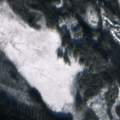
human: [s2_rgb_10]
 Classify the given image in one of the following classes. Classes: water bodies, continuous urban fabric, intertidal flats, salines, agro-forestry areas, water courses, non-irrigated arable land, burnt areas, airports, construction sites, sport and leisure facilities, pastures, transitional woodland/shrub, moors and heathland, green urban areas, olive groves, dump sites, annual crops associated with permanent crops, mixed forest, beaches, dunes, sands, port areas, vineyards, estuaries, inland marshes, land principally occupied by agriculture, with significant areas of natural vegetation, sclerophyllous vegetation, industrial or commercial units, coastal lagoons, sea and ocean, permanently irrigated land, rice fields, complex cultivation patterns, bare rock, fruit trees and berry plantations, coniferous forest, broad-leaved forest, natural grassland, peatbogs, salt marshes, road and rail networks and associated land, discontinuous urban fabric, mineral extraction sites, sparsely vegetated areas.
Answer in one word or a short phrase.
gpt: coniferous forest, transitional woodland/shrub, peatbogs